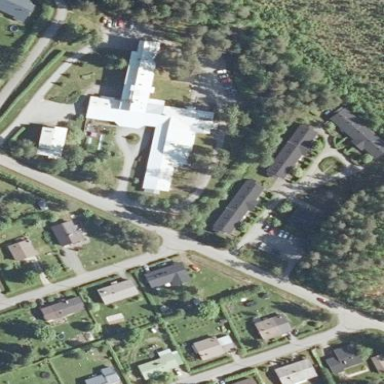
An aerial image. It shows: Hospital building with gabled roof.